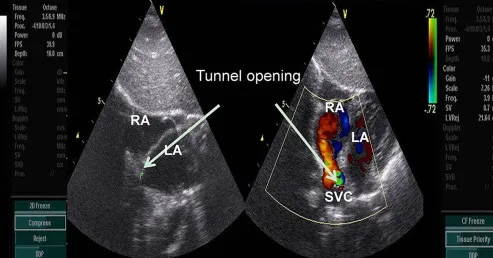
(A) subcostal 2-chamber view: Abnormal color flow was observed at the junction of the superior vena cava and the right atrium, showing a continuous spectrum(arrow). RA, right atrium; LA, left atrium; SVC, superior vena cava.
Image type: radiology (ultrasound)